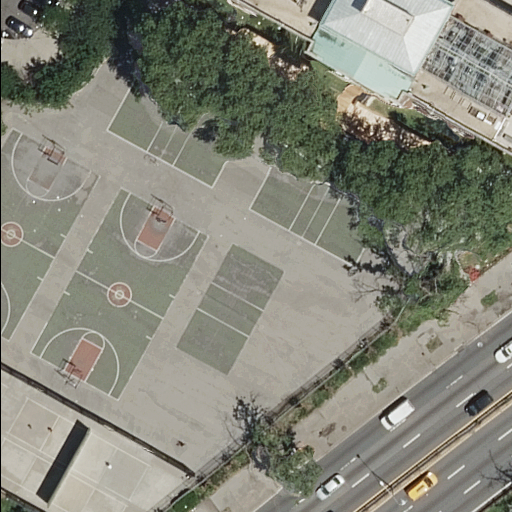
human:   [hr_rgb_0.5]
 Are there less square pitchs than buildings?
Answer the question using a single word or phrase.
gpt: yes

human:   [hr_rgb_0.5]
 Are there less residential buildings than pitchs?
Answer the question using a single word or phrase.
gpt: yes

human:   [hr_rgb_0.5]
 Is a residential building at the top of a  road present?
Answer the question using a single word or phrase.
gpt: no

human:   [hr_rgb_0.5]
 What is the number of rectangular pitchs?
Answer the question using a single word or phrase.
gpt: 7

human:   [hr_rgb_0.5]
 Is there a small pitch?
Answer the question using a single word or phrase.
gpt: yes

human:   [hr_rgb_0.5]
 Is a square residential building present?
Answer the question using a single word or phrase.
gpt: no

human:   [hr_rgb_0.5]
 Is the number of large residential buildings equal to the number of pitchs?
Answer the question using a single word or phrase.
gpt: no

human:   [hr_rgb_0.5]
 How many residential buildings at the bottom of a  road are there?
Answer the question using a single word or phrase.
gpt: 0

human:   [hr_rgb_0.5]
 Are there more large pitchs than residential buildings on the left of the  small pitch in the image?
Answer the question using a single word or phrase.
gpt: yes

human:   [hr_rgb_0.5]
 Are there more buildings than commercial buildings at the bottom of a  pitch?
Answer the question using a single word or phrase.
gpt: yes

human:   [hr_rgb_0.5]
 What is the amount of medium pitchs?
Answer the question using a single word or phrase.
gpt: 5

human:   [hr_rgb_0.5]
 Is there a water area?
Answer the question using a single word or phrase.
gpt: no

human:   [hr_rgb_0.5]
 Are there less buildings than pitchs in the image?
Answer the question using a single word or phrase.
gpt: yes

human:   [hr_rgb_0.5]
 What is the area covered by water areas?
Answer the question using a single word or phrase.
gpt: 0m2

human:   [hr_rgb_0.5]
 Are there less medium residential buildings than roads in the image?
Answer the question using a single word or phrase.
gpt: yes

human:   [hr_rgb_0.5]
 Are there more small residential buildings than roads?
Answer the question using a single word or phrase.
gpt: no

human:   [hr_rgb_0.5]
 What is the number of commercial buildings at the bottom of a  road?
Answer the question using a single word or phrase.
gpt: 0

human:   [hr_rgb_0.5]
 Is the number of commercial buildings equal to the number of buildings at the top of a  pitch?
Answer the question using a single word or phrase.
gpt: no

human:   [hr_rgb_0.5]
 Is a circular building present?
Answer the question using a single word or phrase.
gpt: no

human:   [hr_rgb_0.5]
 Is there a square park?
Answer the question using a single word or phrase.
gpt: no

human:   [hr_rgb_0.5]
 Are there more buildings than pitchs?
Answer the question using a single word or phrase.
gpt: no

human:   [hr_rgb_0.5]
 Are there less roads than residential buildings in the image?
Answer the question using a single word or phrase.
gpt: no

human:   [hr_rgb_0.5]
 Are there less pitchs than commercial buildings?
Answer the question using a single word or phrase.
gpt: no

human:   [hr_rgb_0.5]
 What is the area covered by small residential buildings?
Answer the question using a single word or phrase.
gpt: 0m2

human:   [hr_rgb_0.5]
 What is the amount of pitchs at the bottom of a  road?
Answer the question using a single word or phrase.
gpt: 0

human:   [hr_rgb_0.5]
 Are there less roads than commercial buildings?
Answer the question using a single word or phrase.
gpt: no

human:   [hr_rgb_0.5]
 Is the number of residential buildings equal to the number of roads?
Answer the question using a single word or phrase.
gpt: no

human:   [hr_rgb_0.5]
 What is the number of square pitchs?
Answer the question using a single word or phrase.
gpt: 0

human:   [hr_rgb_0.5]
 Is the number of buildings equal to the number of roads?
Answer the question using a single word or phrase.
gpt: no

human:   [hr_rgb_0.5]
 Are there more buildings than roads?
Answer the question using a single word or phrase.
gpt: no

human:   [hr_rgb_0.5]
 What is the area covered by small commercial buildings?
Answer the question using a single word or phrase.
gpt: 0m2

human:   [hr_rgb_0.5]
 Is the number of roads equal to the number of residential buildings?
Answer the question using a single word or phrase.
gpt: no

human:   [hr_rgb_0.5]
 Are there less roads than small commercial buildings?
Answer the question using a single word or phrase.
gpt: no

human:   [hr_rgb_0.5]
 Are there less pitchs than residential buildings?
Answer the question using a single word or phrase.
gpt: no

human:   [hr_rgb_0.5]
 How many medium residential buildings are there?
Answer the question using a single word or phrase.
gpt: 0

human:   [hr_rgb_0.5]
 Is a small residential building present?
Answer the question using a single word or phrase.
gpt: no